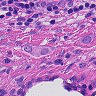
Metastatic tissue present: yes